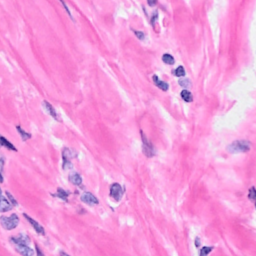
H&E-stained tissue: Breast